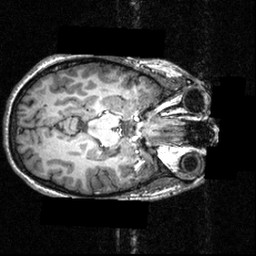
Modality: T1w
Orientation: axial
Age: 21
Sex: female
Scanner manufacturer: siemens
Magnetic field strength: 3.951 T
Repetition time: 1.5 s
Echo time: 0.00335 s